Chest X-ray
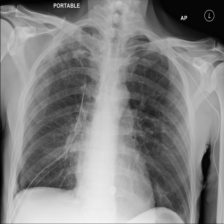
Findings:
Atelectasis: negative
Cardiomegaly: negative
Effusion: negative
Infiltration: positive
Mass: negative
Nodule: negative
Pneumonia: negative
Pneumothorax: positive
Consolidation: negative
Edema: negative
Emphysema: negative
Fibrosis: positive
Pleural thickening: negative
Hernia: negative